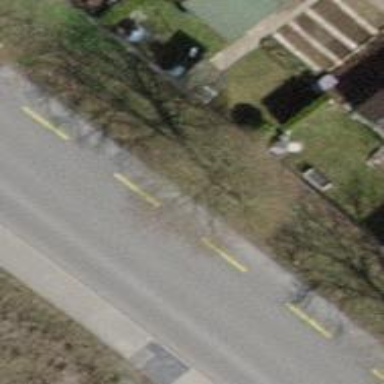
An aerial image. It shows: Street marked by trees.